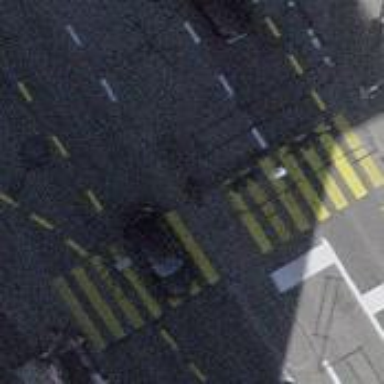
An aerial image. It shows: Road crossing with traffic signals.